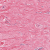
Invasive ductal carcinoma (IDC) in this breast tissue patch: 0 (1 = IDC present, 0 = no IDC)